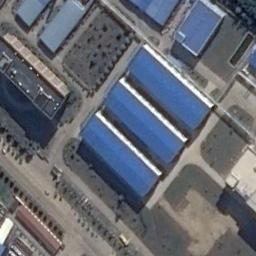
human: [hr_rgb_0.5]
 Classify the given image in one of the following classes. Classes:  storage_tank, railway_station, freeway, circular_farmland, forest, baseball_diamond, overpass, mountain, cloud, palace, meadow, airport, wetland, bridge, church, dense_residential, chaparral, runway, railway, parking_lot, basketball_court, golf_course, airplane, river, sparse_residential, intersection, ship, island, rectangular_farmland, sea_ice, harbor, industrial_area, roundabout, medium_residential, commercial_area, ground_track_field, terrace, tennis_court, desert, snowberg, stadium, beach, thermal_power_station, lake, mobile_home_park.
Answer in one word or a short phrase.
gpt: industrial_area